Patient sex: M
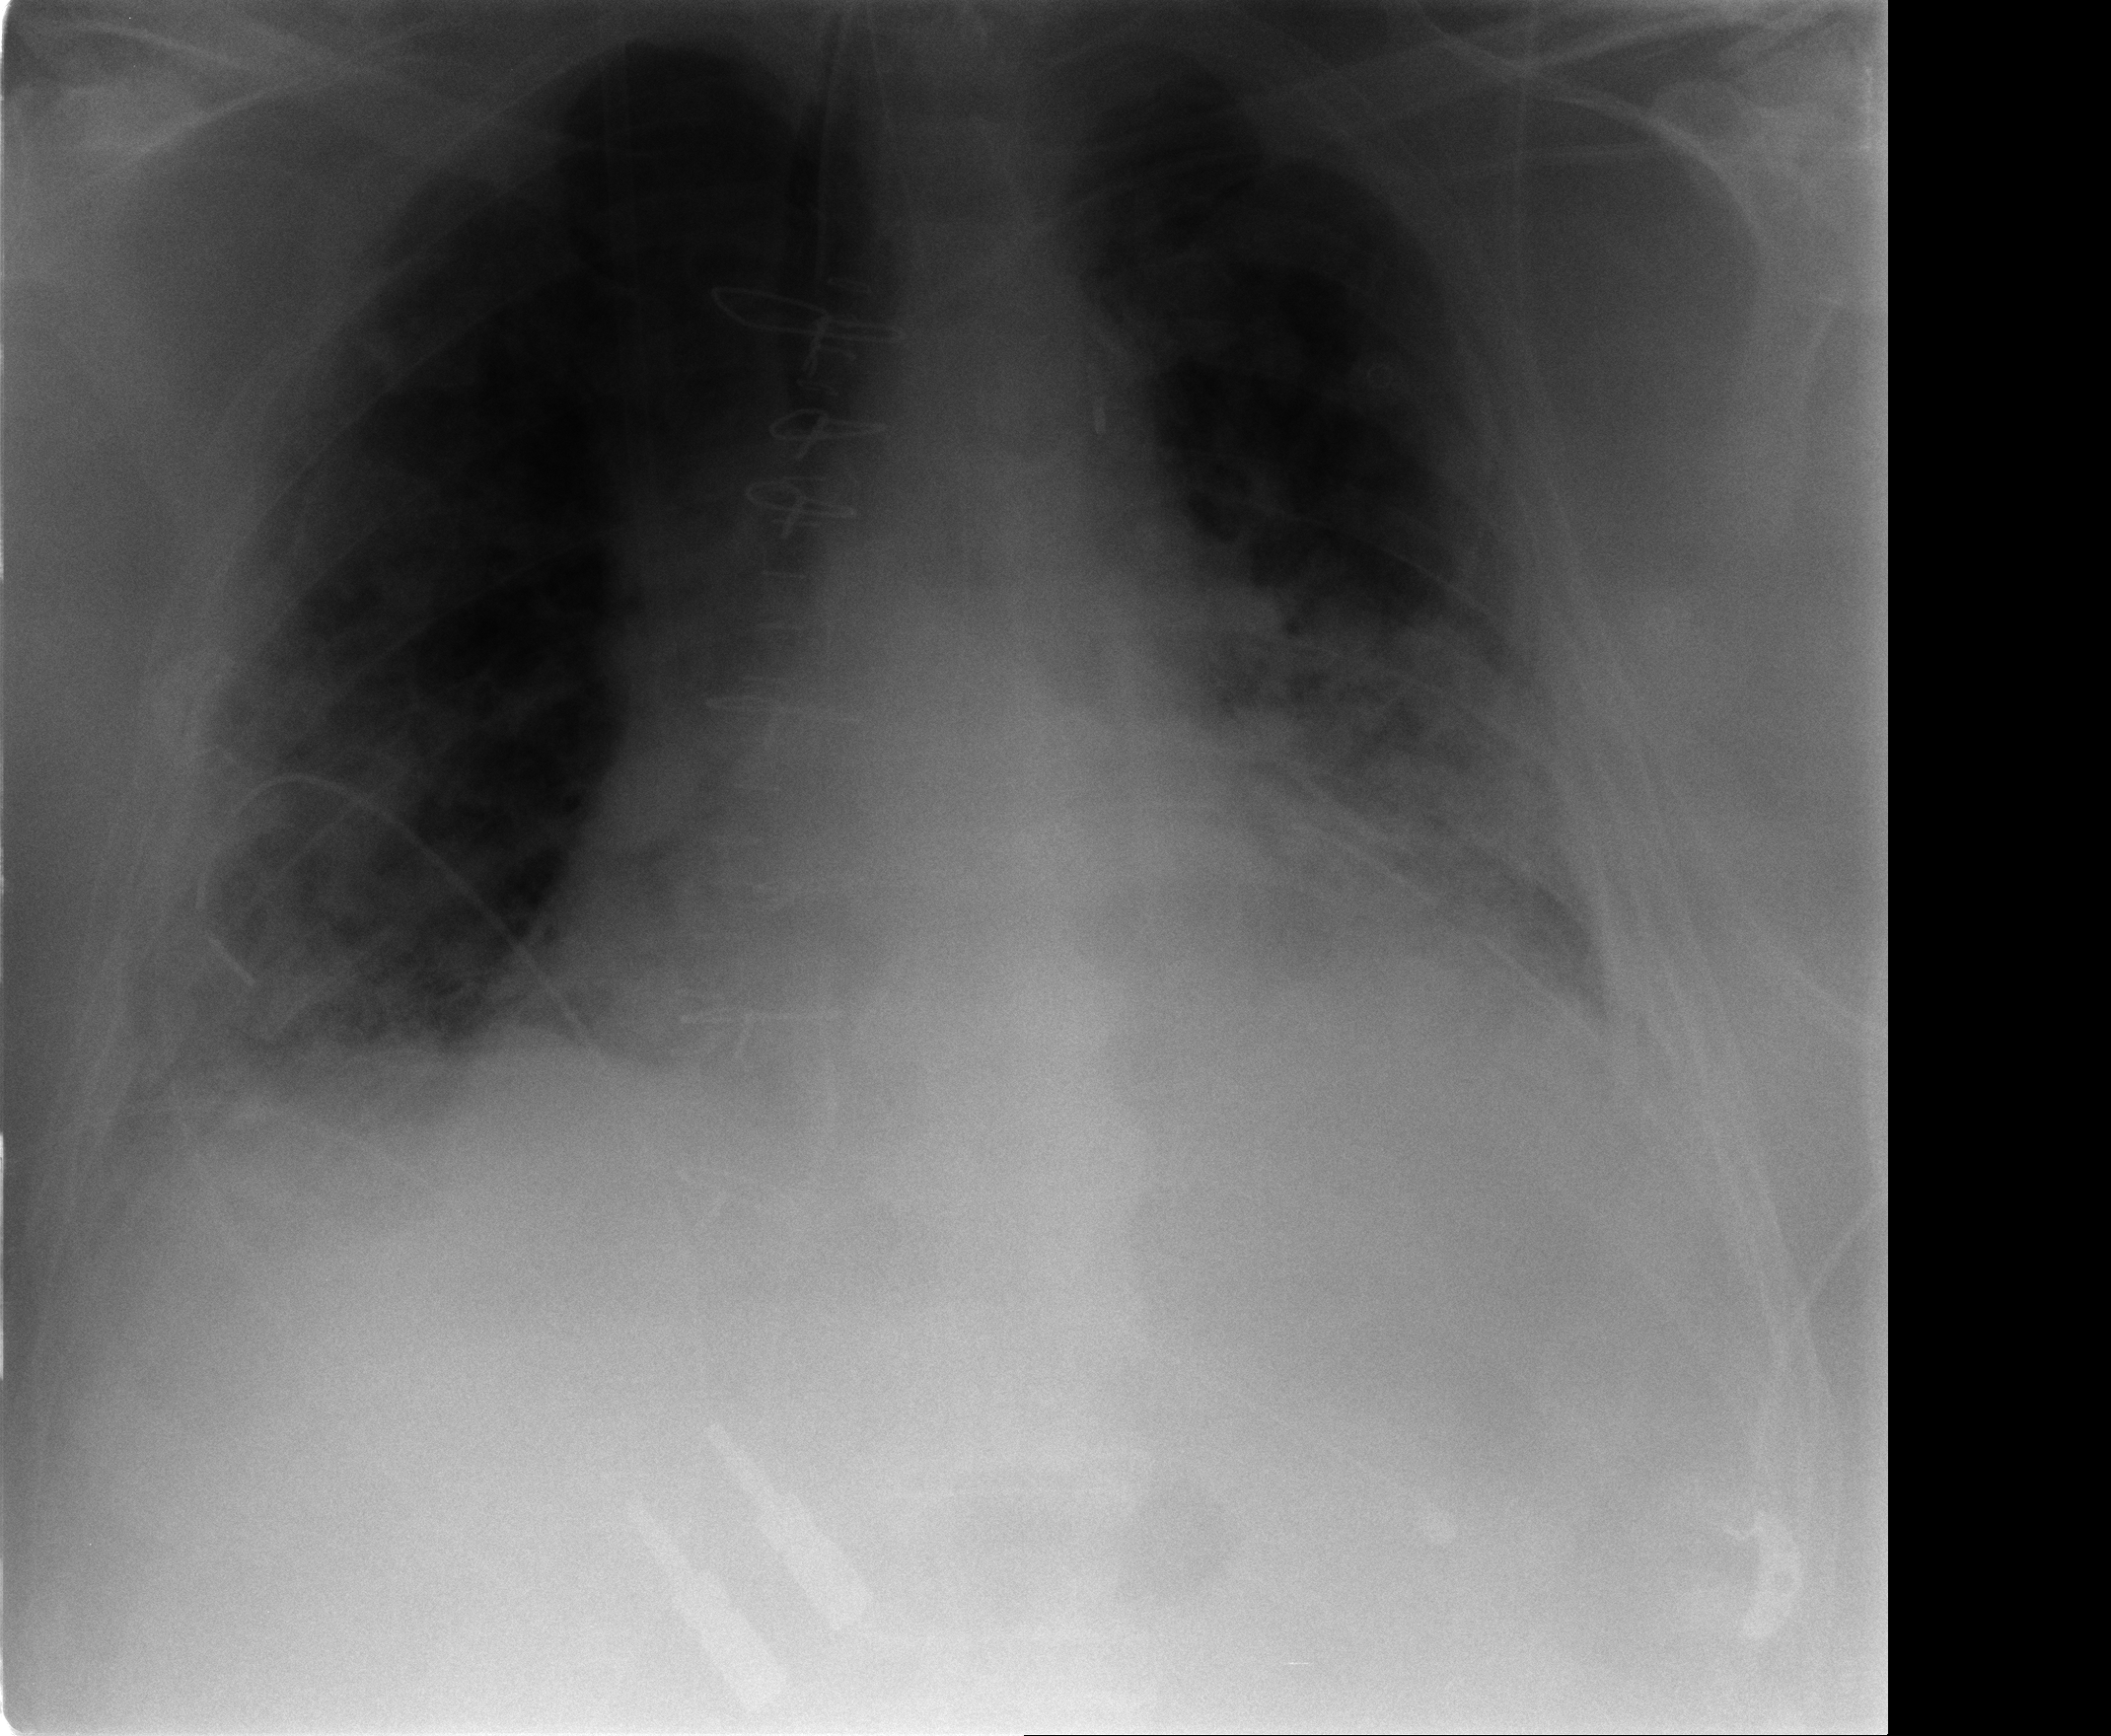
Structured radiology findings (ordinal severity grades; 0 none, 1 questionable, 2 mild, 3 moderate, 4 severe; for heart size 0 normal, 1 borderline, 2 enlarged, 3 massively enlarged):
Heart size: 2
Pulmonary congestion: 3
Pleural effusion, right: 2
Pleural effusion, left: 2
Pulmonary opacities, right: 3
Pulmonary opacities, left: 3
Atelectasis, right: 3
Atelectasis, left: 3